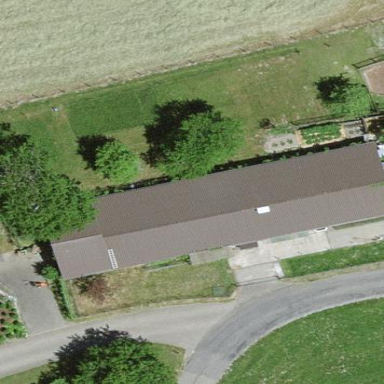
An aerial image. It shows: Sty building.